Field crop: maize
Growth stage: 2
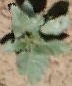
Species: datura